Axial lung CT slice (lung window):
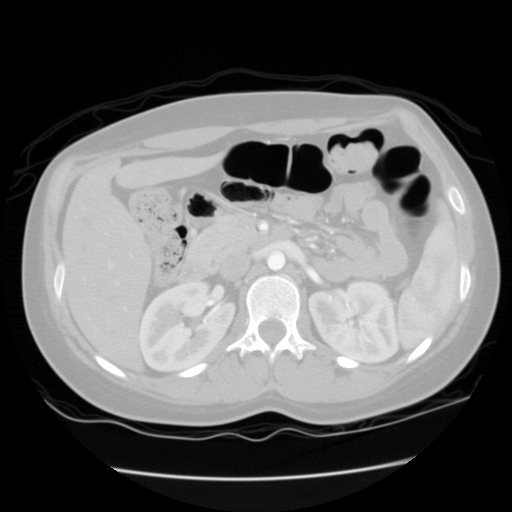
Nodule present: no